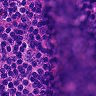
Metastatic tissue present: no